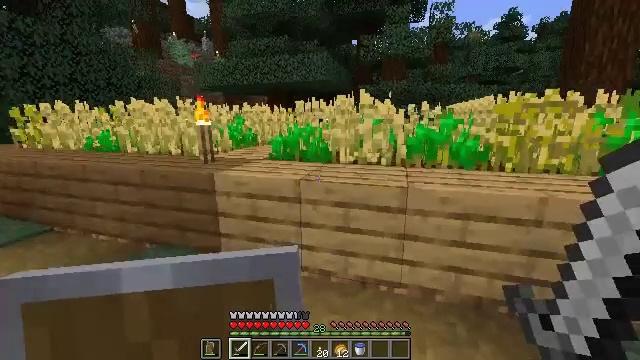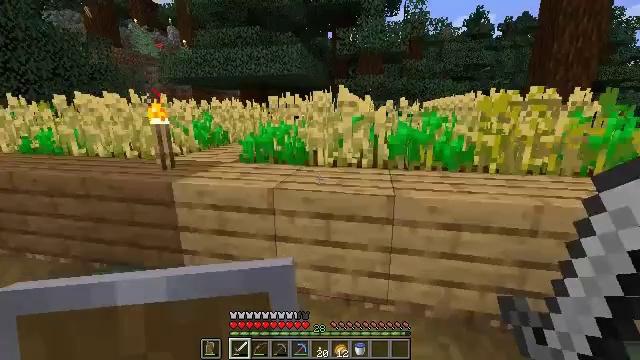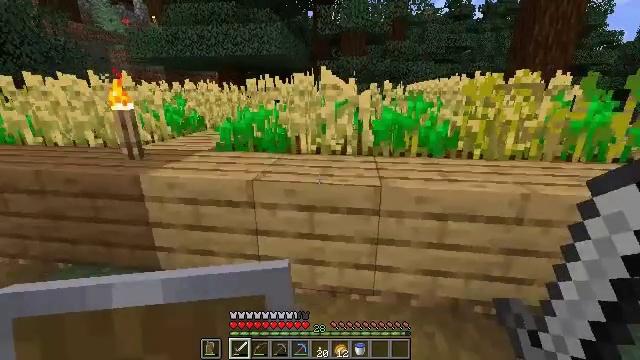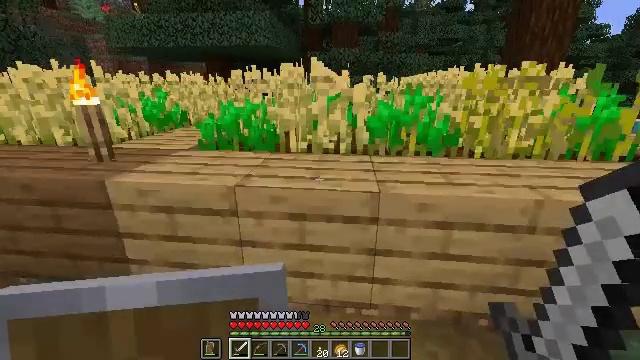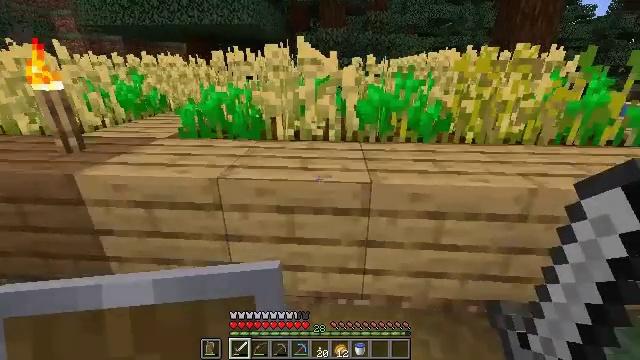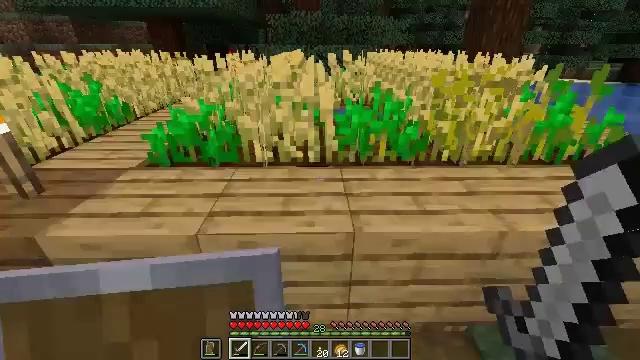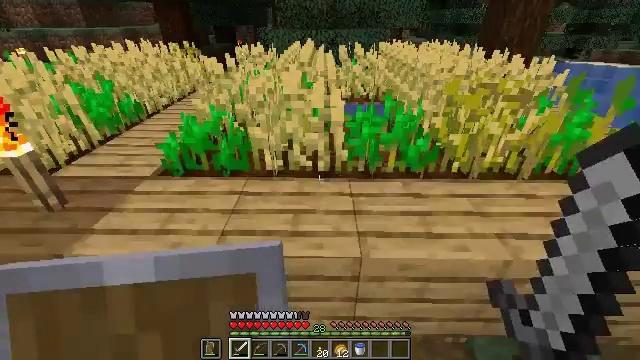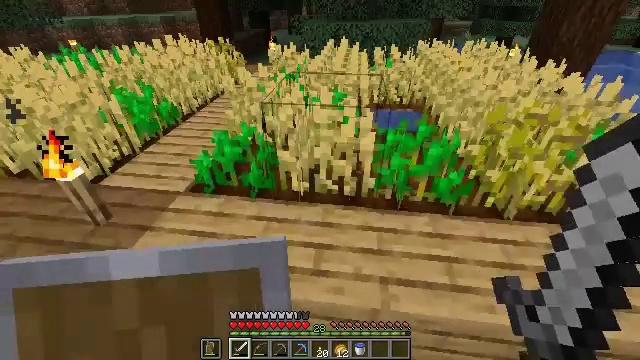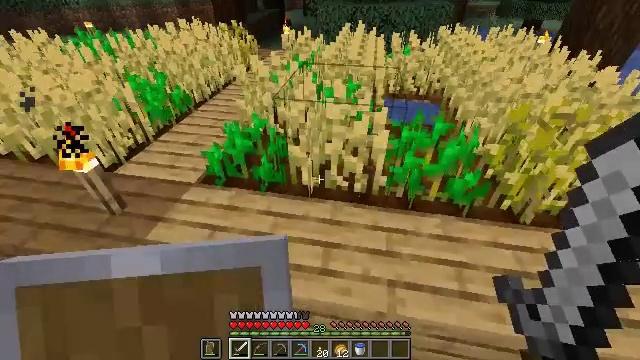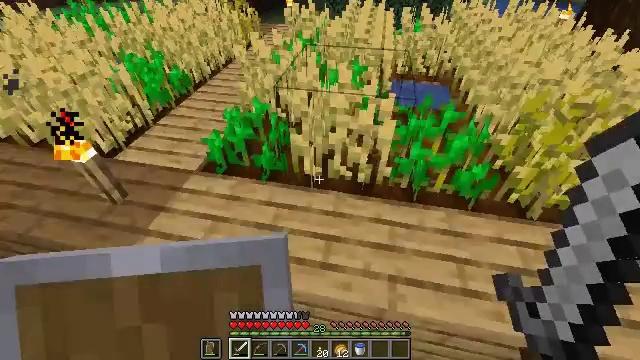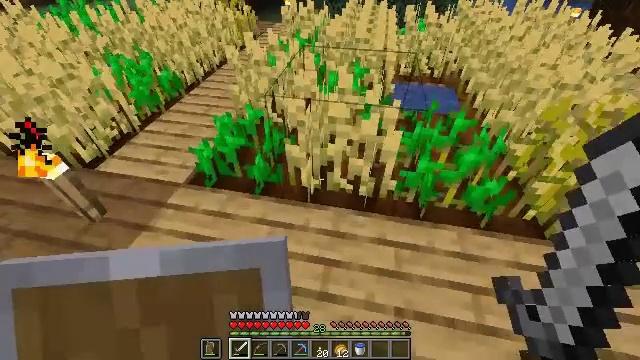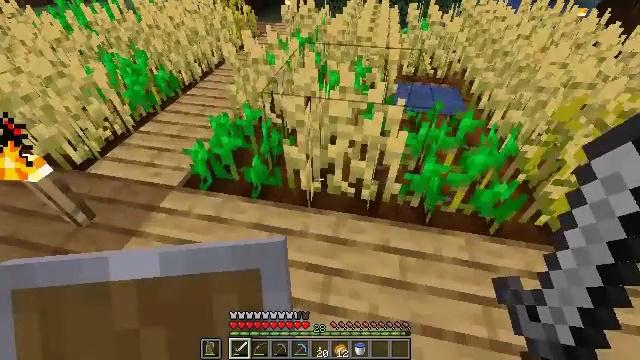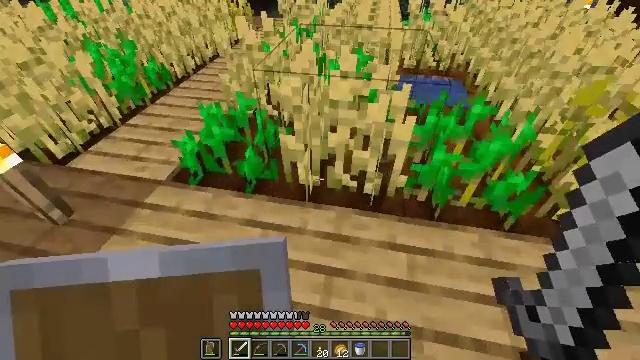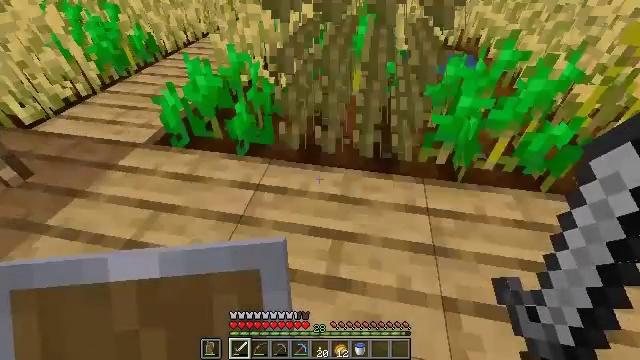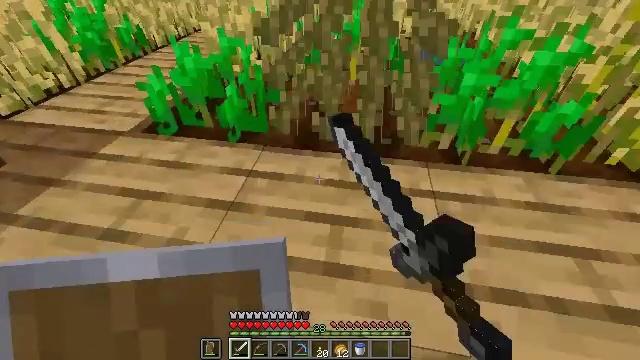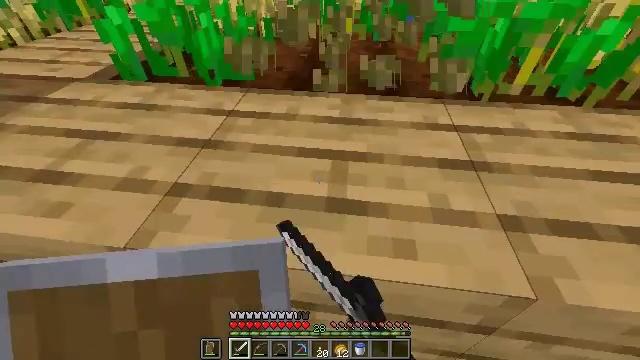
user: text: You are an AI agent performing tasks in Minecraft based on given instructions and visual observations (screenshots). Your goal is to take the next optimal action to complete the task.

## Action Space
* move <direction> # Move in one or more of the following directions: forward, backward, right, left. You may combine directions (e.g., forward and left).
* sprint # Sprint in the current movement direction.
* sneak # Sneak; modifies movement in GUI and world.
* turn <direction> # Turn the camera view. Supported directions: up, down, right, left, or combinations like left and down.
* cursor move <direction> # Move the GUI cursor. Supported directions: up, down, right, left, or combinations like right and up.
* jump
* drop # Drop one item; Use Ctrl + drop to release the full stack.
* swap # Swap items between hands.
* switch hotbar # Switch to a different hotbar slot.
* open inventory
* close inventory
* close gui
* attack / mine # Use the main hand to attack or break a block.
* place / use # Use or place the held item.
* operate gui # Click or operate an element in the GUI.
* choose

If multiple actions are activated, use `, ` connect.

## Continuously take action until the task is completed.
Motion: motion action
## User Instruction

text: Harvest wheat from the field.
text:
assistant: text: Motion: move forward, turn right and down
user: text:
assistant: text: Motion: move forward, turn right and down
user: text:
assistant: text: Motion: move forward, turn right and down
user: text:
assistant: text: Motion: move forward, turn right and down, jump
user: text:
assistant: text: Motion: move forward, turn right and down, jump
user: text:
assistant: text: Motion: move forward, turn left and down, jump
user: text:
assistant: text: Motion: move forward, turn left and down
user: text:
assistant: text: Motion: move forward, turn left and down
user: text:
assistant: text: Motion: move forward, turn left and down
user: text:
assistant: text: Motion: move forward
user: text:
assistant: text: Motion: move forward
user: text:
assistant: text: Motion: no_op
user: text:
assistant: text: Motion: attack / mine
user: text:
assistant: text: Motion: turn right
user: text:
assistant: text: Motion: turn right
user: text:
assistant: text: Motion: no_op
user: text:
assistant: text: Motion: no_op
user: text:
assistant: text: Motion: no_op